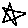
Label: star